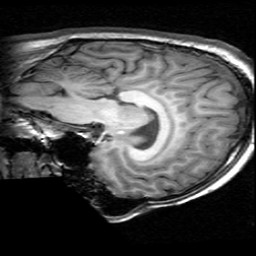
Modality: T1w
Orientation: sagittal
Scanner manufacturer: ge
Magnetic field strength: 3 T
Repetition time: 0.009036 s
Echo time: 0.00184 s